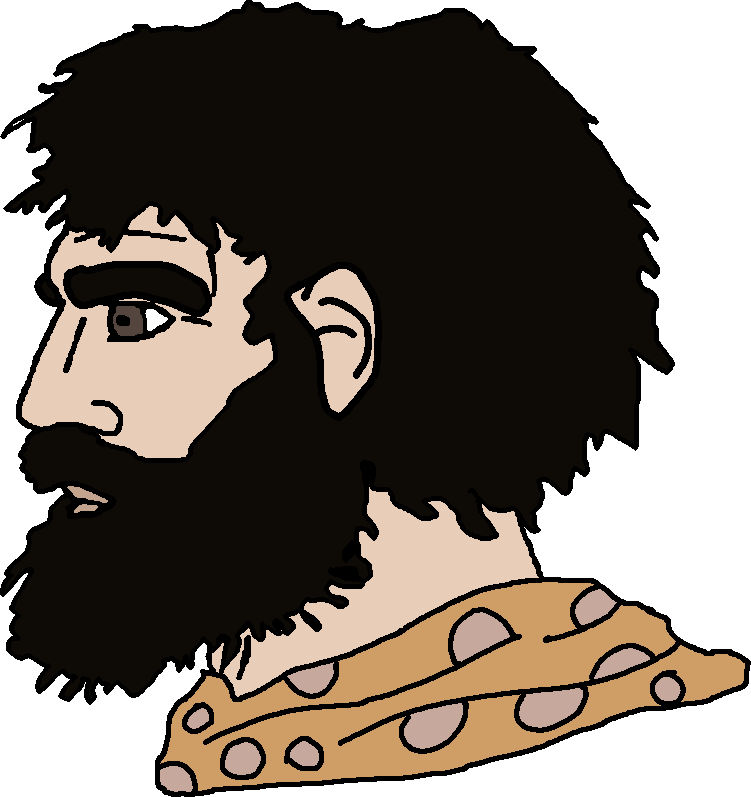
Label: 4_Yes_Chad